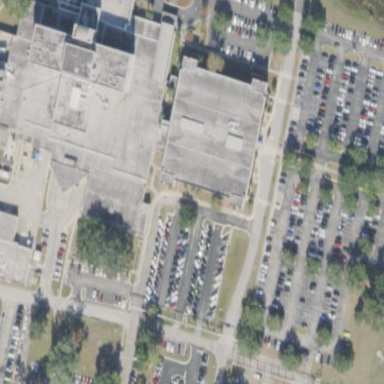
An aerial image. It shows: Healthcare facility identified as hospital.